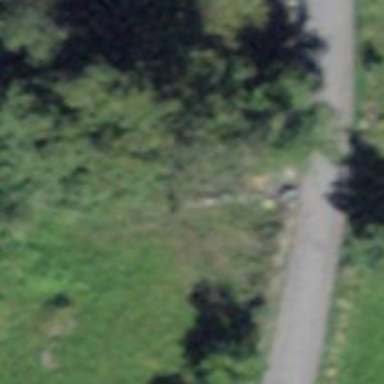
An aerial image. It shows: Bench.